Question: It would seem as if there is a "max-width" (or something having similar effect) set on the div somewhere, but there isn't, as far as I can tell. Yet the bottom of the container spills out over the bottom edge like so:

Why would it do that, and how can I prevent it?
## UPDATE
What is happening here is that html5 section elements are being dynamically (programmatically, via jQuery) added to the tab's content area. Some pertinent code:
HTML:
'''
<div id="tabs" class="content-wrapper">
<ul>
<li><a href="#tab-Books">Books</a></li>
<li><a href="#tab-Movies">Movies</a></li>
<li><a href="#tab-Music">Music</a></li>
</ul>
<div id="tab-Books">
<select id="bookDropDown">
<option value="Pulitzer">Pulitzer</option>
<option value="NBCC">National Book Critics Circle</option>
<option value="NBA">National Book Awards</option>
<option value="Nobel">Nobel</option>
</select>
<div id="BooksContent"></div>
</div>
'''
CSS:
'''
.content-wrapper {
margin: 0 auto;
max-width: 960px;
}
.wrapper{
float: left;
width: 400px;
margin-left:20px;
padding-bottom:20px;
}
'''
jQuery:
'''
$('#BooksContent').html('');
var htmlBuilder = '';
$.getJSON('Content/NBCCJr.json', function (data) {
$.each(data, function (i, dataPoint) {
if (IsYear(dataPoint.category)) {
htmlBuilder += '<div class="yearBanner">' + dataPoint.category + '</div>';
} else {
htmlBuilder += '<section class="wrapper" ><a id="mainImage" class="floatLeft" href="' +
dataPoint.imghref + '"' + ' target="_blank"><img height="160" width="107" src="' +
. . .
htmlBuilder += '</section>';
}
}); //each
$('#BooksContent').append(htmlBuilder)
.find('img').error(function() {
this.src = "Content/NoImageAvailable.png"
});
$('#BooksContent').css('background-color', 'black');
$('button').button();
}); //getJSONNBCCJr
$largest = 0;
$(".wrapper").each(function () {
if ($(this).height() > $largest) {
$largest = $(this).height();
}
});
$(".wrapper").css("height", $largest);
'''
} // getNatlBookCritics()
## UPDATE 2
Okay, I added all that CSS to my stylesheet and then changed the HTML for the content area like so:
'''
<div id="BooksContent" class="clearfix"></div>
'''
...and, thanks to Matthew R., it works like a cha[mp,rm] - thanks!
Interestingly, I see that the asp.net project came with a similar partial implementation of that with this CSS:
'''
.clear-fix:after {
content: ".";
clear: both;
display: block;
height: 0;
visibility: hidden;
}
'''
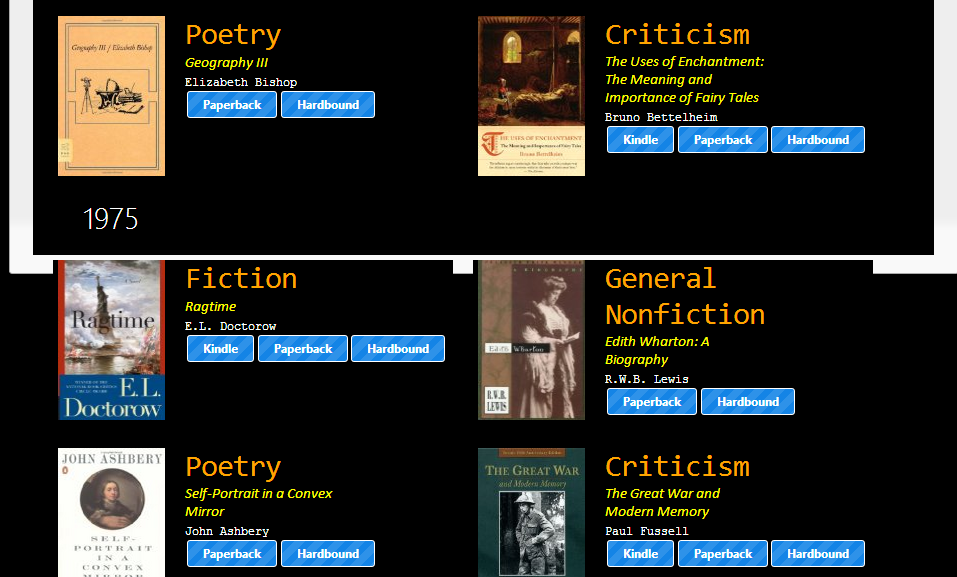
Answer: Your list may not be clearing properly. If you have a lot of floated elements and that can cause errors with your rendering. When you float an element you are taking that element "out of flow". Basically the element will disregard its position in the DOM and try to slide to the side you set in your float. If all child elements inside of a wrapper are floated the parent no longer knows how tall it should be (since all the elements are out of flow) and it sets itself to 0px height or to the height of the tallest in-flow element. To fix this you need a <URL>. This will tell the browser to make the container clear its children.